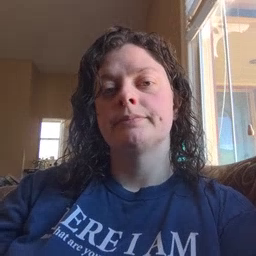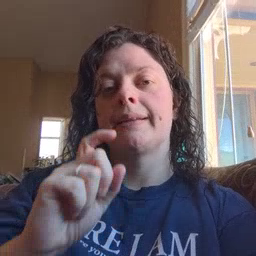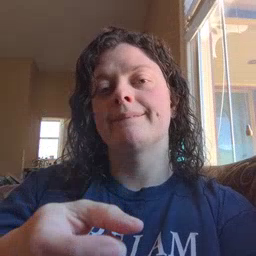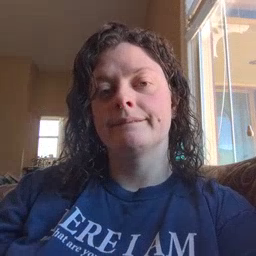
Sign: gift